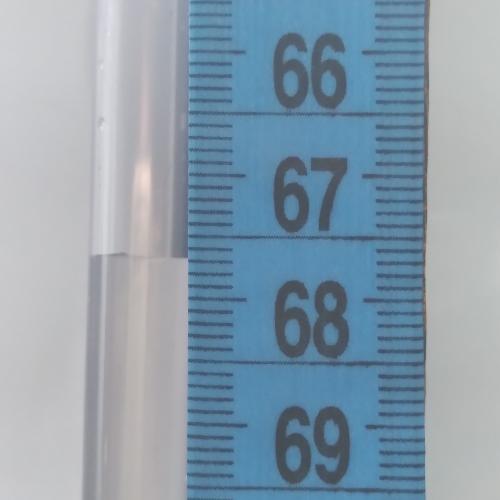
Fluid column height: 67.7 cm